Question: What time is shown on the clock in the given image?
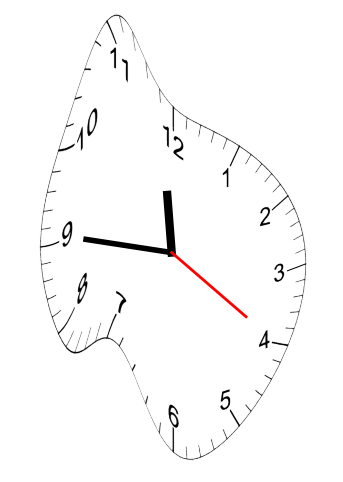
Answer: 11:45:20